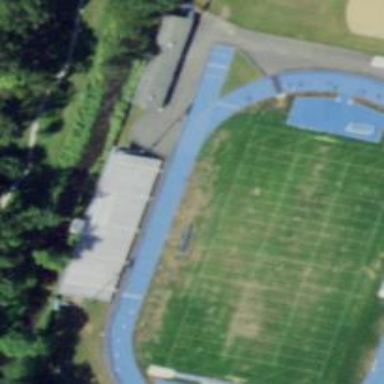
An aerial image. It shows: Asphalt track within leisure land area.